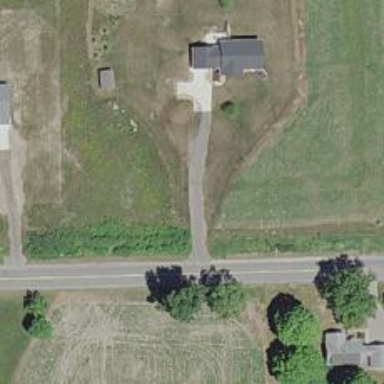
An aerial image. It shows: Driveway.